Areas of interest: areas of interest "Industrial Park"
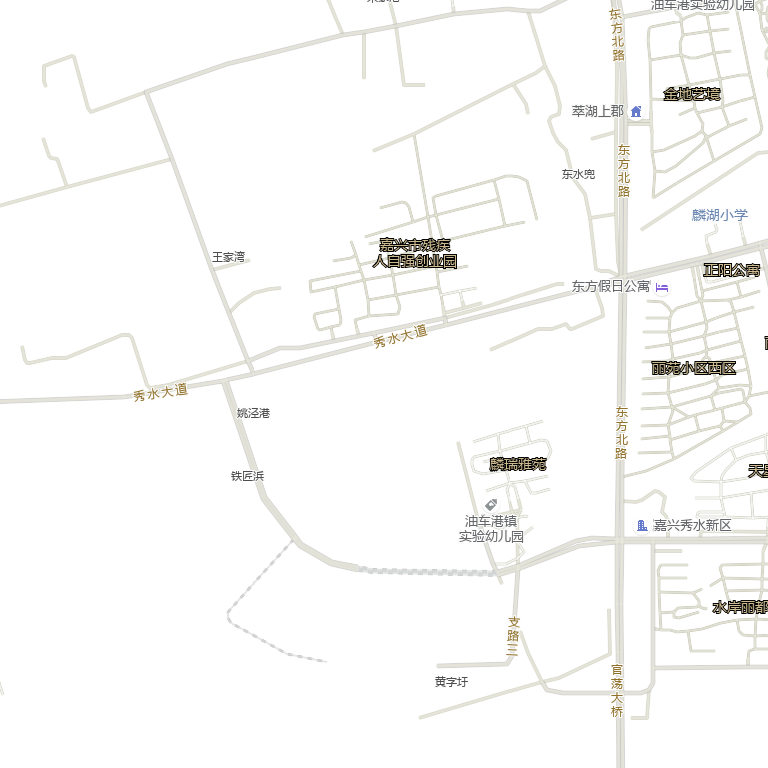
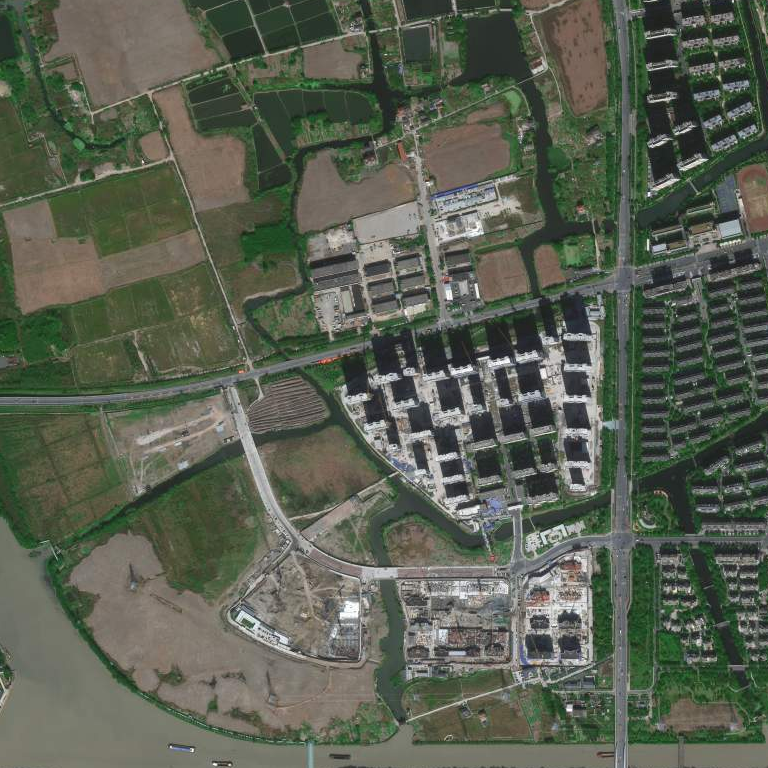